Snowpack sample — Snodgrass Mountain, Crested Butte, Colorado (2/4/25, 12:06 PM MST)
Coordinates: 38.923, -106.968
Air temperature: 35 °F
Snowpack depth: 80 cm
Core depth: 50 cm
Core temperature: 30.2 °F
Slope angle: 14°, slope face: 78°
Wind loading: low
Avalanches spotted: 0
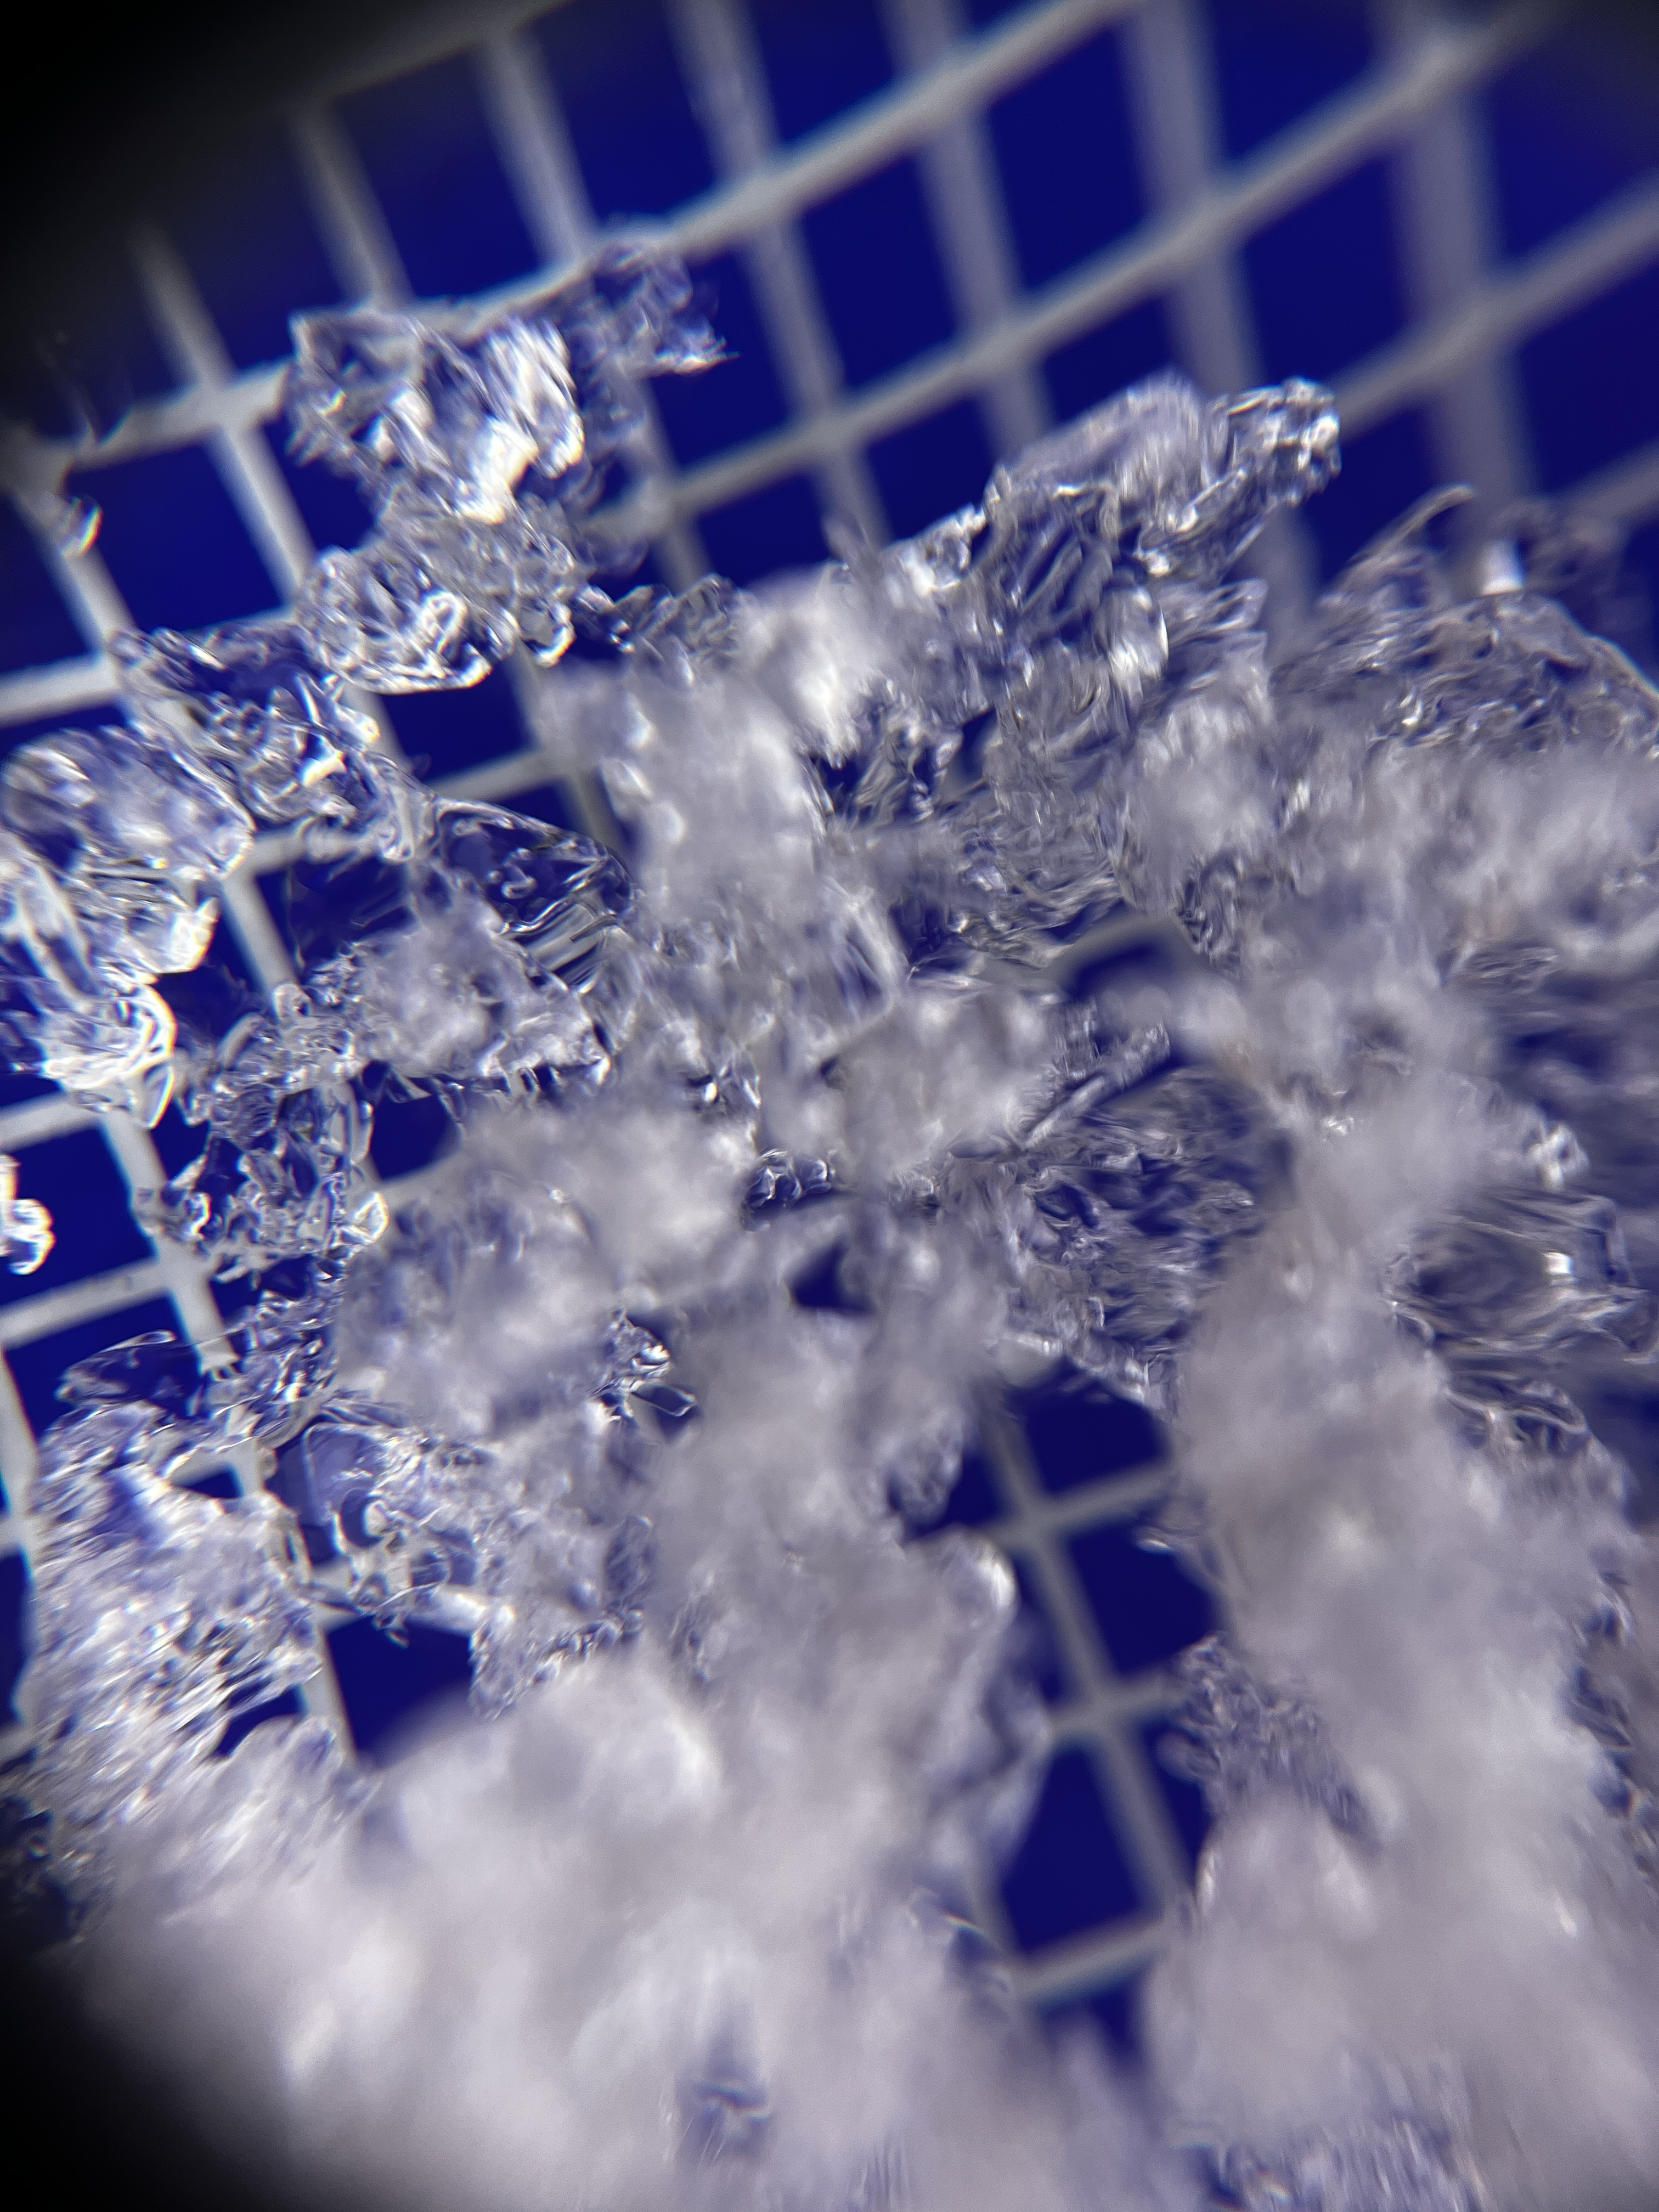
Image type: magnified_profile
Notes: No avalanches nearby, unusually warm weather for the last month reported by residents, Collected 25 yards from treeline